Interaction volume radius: 5 \u00c5
Interaction volume height: 15 \u00c5
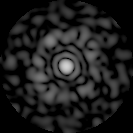
Disorder parameter: 0.8061